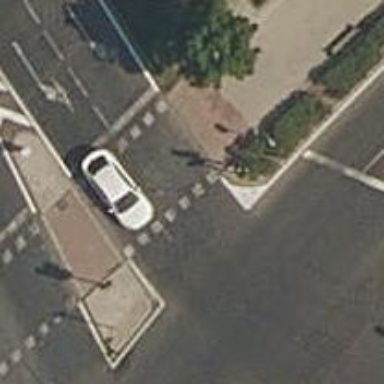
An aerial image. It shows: Road crossing with traffic signals.